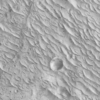
Label: not_dusty